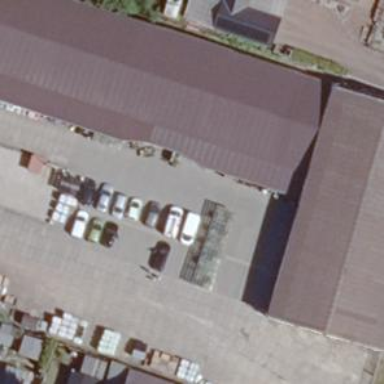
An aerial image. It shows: General shop located inside building.